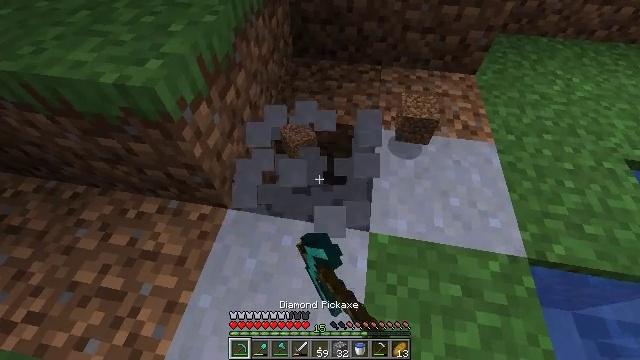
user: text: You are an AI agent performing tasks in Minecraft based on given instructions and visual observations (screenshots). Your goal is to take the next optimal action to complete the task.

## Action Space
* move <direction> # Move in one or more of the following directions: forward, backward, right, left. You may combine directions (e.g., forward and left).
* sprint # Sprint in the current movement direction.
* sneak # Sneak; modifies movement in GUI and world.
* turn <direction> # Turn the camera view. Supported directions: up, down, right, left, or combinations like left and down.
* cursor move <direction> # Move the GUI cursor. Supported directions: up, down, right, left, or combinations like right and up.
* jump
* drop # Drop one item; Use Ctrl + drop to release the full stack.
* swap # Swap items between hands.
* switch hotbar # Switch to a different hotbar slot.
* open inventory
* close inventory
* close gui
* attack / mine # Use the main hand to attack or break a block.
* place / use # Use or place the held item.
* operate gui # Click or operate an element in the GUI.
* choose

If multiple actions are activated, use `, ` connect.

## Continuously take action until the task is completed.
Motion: motion action
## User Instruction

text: Collect clay by holding down the left mouse button.
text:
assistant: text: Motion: no_op